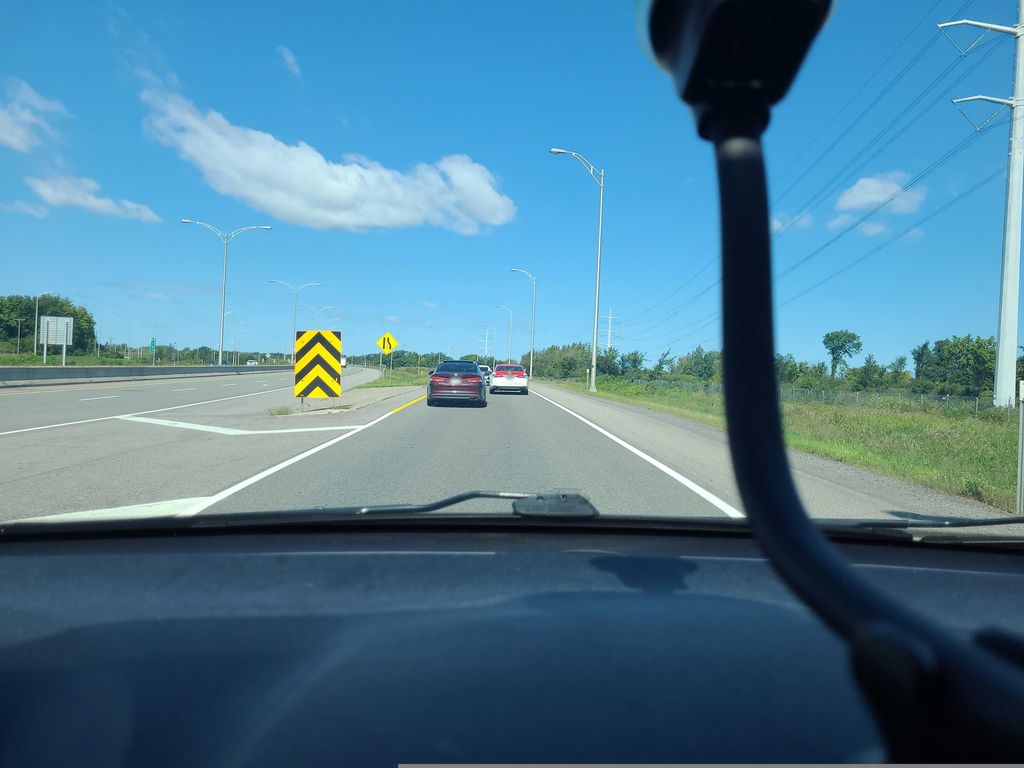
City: montreal